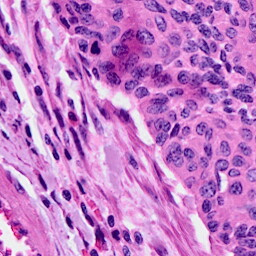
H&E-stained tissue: Cervix